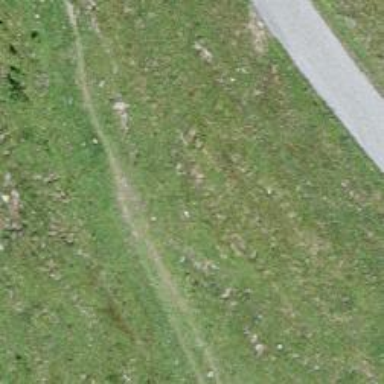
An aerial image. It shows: Grass path.